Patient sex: M
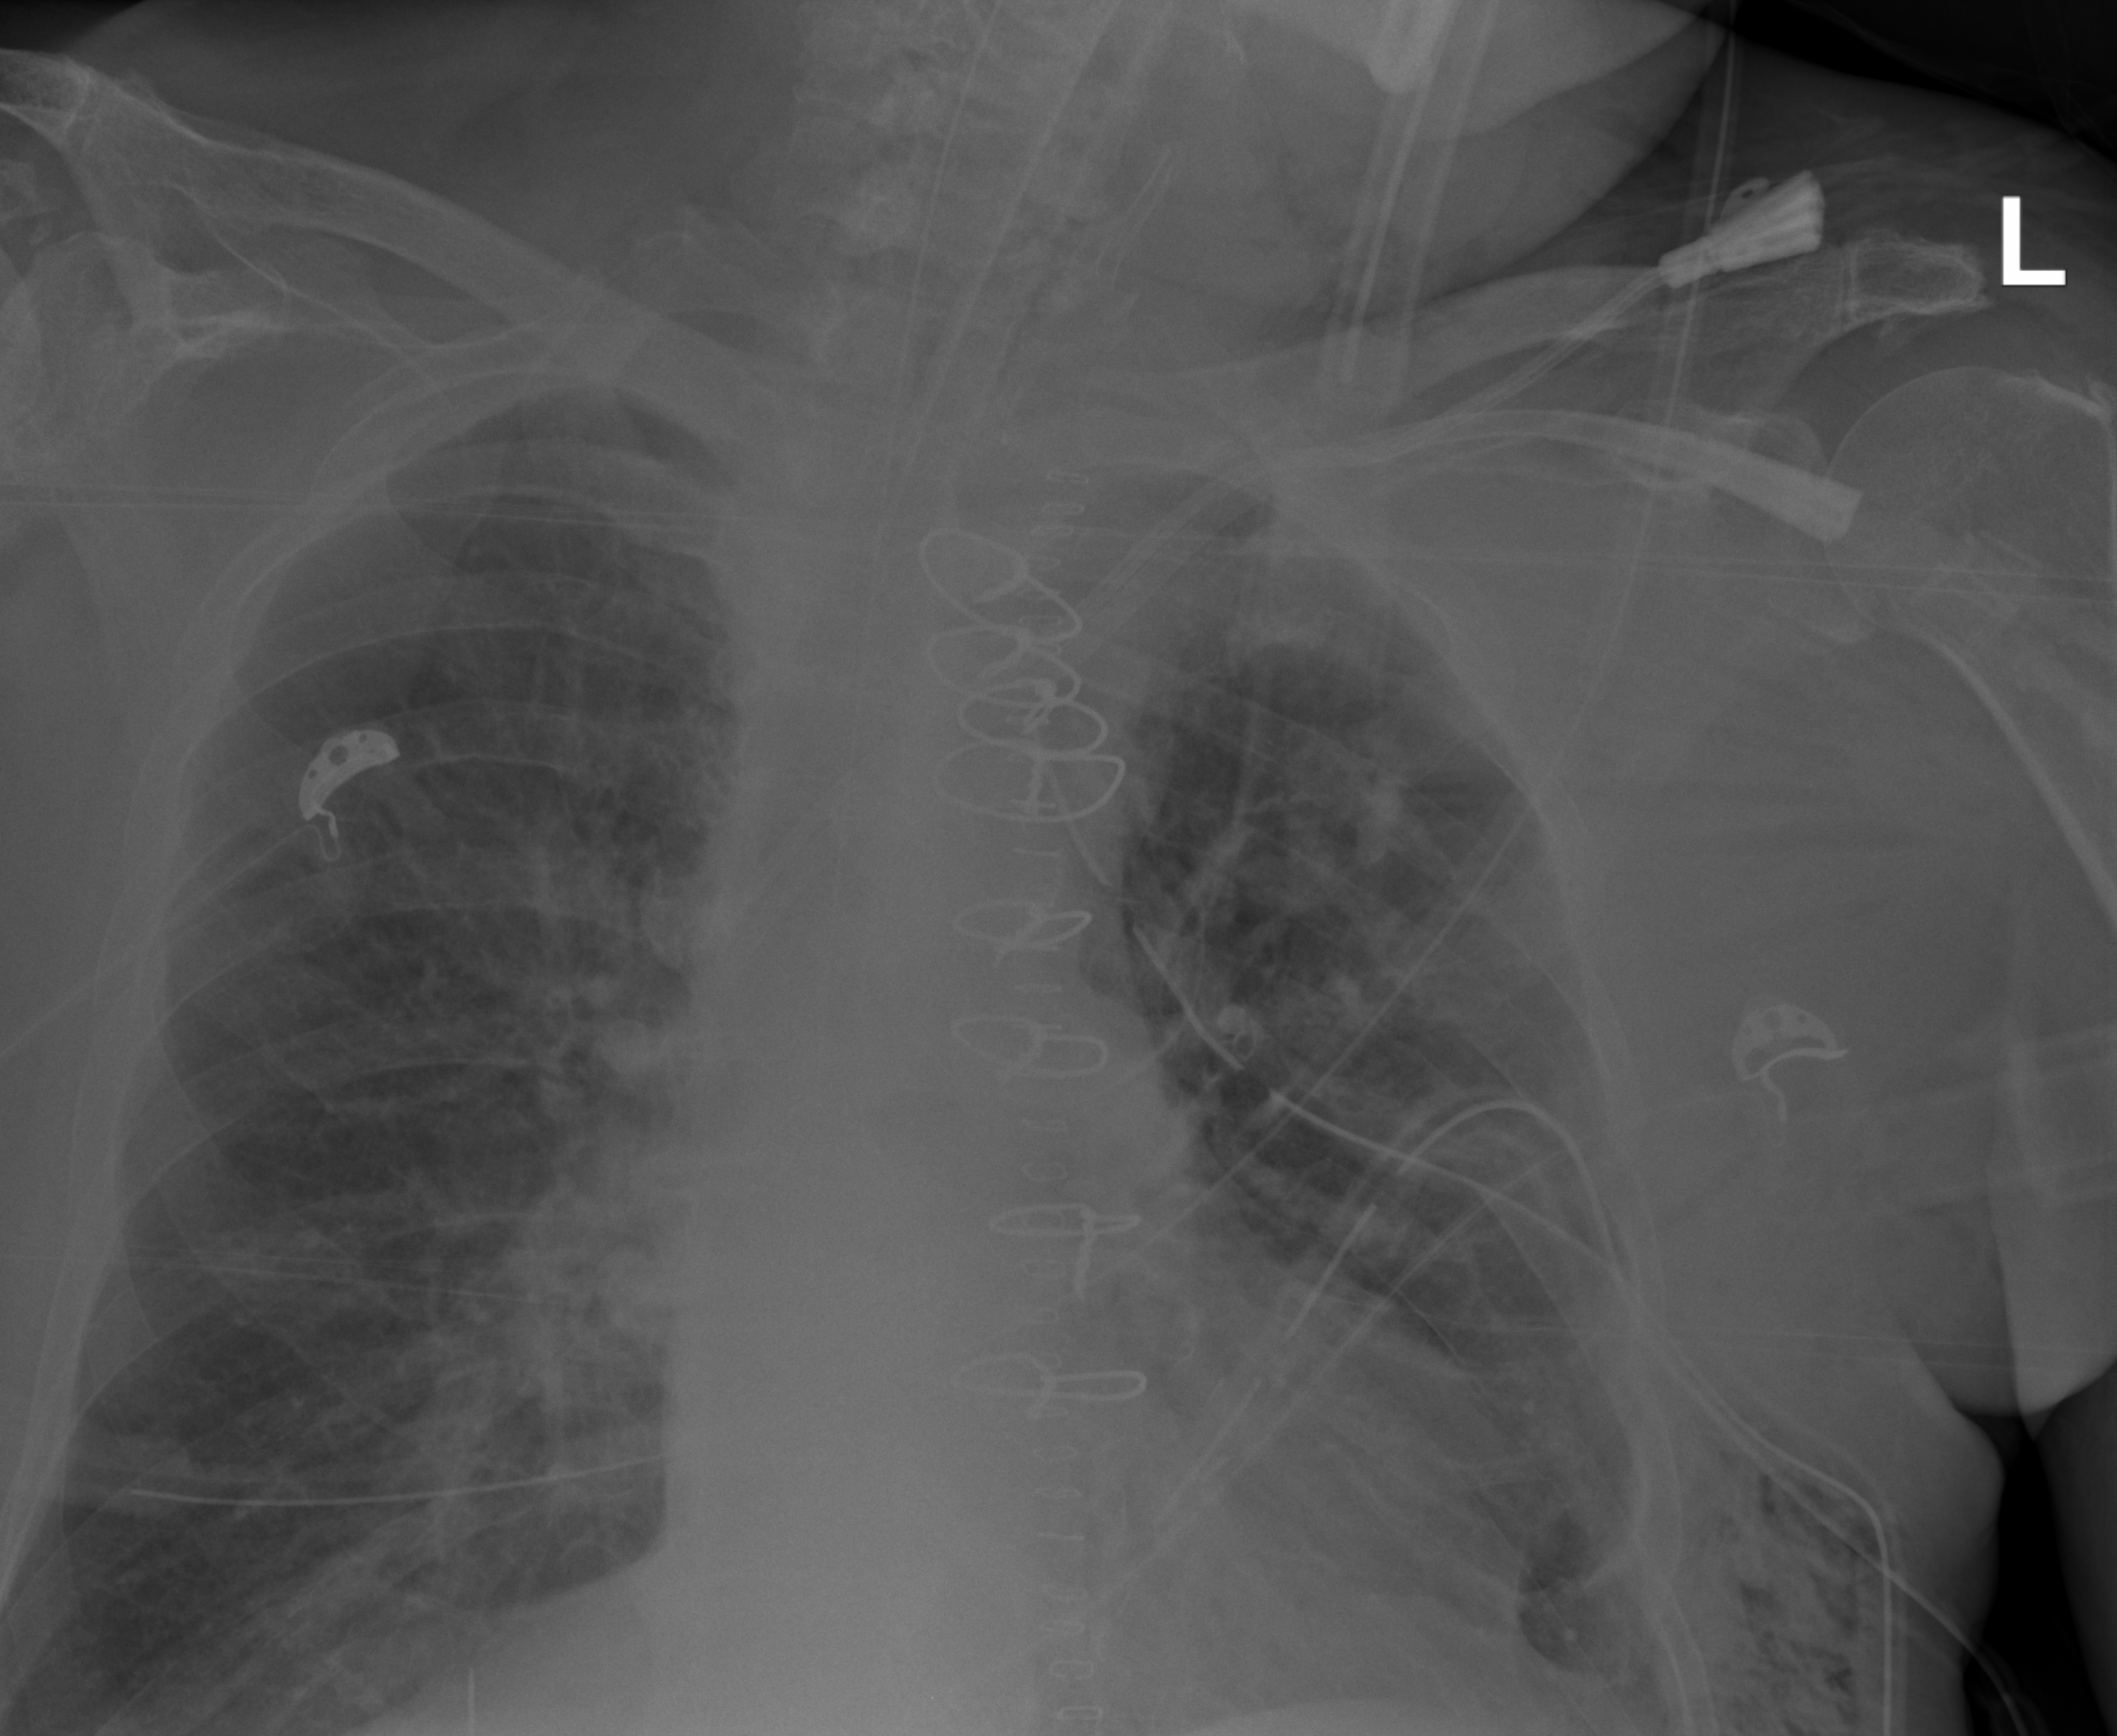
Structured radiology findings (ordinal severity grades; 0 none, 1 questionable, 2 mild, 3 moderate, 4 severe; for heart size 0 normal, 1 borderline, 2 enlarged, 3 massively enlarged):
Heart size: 1
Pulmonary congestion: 0
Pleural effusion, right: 0
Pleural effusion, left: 0
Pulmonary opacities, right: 2
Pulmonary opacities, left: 2
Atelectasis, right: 2
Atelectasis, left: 2